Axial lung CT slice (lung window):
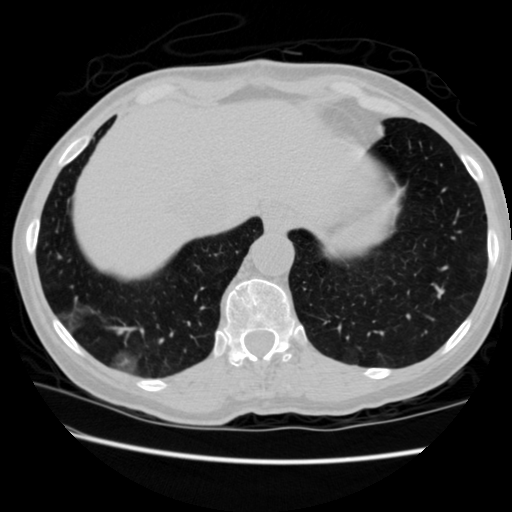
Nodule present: no